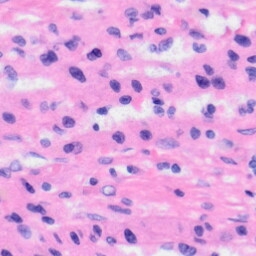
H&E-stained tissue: Liver